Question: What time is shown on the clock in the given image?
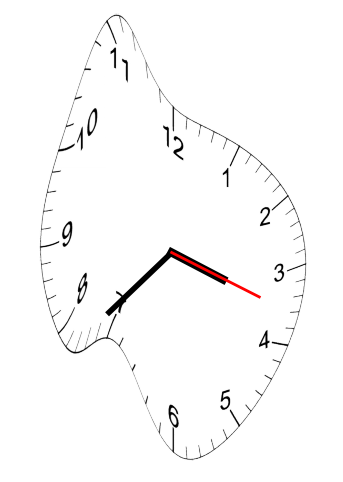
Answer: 03:37:18